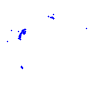
Particle: kaon